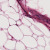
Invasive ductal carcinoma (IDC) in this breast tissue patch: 0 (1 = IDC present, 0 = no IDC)